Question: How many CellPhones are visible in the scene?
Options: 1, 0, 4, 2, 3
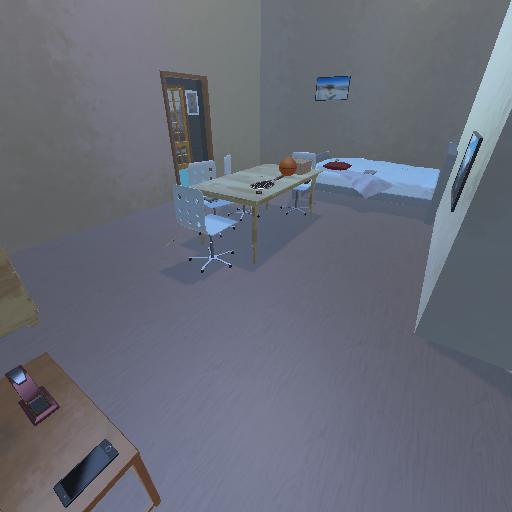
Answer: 1